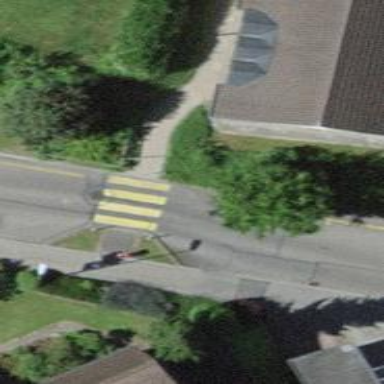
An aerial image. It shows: Kerb serving as barrier.